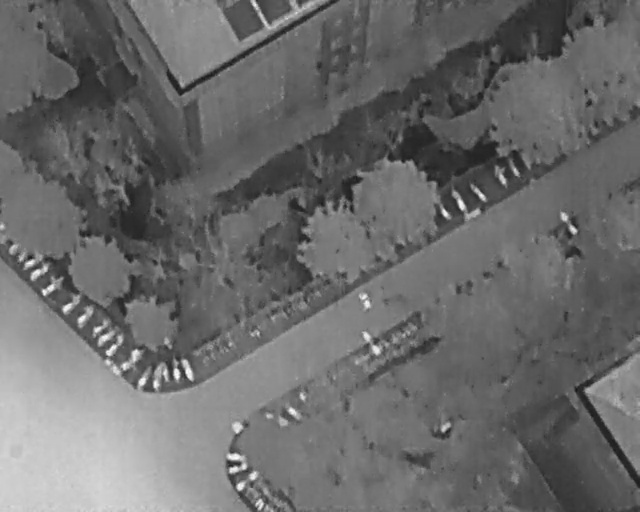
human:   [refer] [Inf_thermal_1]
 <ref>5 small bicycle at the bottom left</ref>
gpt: <box>[[27, 71, 31, 72, 155], [25, 71, 29, 72, 2], [20, 73, 24, 74, 26], [22, 72, 26, 74, 2], [24, 72, 27, 73, 166]]</box>

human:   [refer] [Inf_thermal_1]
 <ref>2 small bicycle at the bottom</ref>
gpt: <box>[[36, 86, 37, 91, 2], [36, 88, 38, 93, 158]]</box>

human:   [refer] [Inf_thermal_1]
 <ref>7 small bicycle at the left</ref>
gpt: <box>[[4, 48, 5, 53, 144], [5, 50, 6, 55, 145], [7, 52, 8, 58, 145], [9, 58, 13, 60, 46], [14, 62, 17, 64, 48], [14, 64, 18, 66, 47], [15, 66, 20, 68, 39]]</box>

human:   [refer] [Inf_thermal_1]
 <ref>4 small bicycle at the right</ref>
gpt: <box>[[74, 35, 75, 40, 40], [69, 38, 74, 40, 146], [76, 33, 80, 35, 149], [77, 31, 82, 33, 139]]</box>

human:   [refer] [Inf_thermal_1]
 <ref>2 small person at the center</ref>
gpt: <box>[[55, 56, 57, 58, 2], [56, 58, 58, 60, 2]]</box>